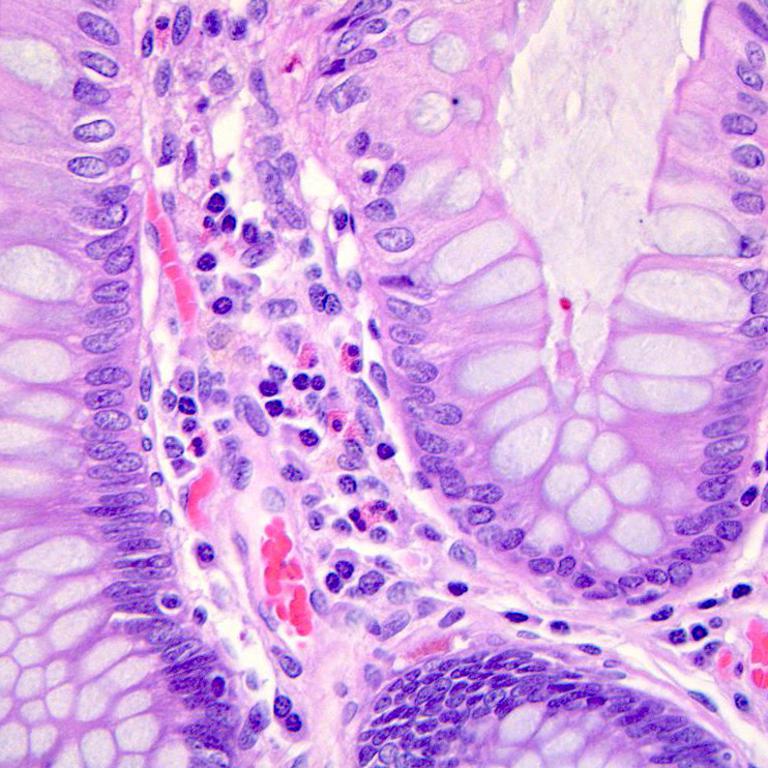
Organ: colon
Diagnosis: benign